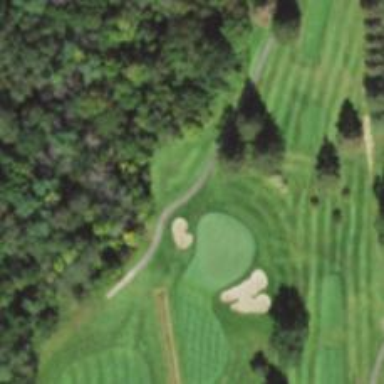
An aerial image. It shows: Service road used as golf cart path.